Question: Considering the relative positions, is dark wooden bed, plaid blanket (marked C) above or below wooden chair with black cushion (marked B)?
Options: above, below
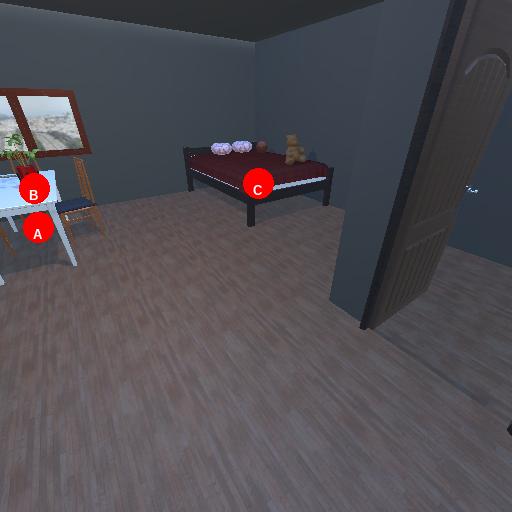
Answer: above